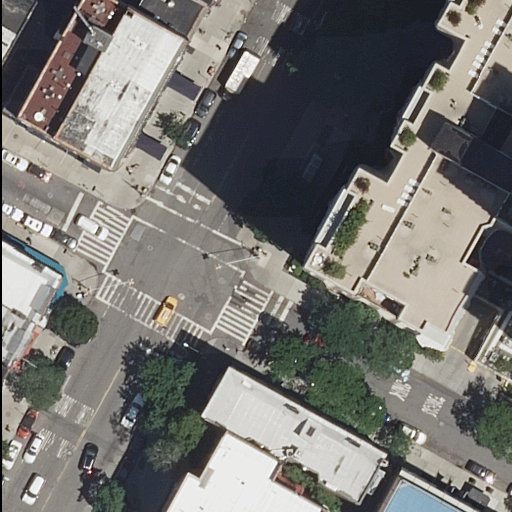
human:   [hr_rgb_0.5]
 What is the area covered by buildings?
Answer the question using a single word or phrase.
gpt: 3487m2

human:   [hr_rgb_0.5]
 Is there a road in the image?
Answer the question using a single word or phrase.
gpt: yes

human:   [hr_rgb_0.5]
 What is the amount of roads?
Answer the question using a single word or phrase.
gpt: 3

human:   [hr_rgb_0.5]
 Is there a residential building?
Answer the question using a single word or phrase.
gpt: yes

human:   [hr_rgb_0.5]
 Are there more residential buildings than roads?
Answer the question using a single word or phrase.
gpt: yes

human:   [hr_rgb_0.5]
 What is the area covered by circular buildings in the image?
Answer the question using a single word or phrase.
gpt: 0m2

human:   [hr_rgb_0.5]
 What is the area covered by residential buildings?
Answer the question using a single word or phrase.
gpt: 3443m2

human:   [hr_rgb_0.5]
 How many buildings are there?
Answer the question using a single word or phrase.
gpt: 11

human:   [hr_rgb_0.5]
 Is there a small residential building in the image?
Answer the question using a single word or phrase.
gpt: yes

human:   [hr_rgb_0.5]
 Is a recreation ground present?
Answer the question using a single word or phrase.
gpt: no

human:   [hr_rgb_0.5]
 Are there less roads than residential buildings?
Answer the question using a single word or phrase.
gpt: yes

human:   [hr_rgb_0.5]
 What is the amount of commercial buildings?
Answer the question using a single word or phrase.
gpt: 1

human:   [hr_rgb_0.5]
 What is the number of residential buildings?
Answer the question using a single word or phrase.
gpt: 10

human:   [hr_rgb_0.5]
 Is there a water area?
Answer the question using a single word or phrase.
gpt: no

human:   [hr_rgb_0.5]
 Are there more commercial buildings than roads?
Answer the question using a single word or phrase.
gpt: no

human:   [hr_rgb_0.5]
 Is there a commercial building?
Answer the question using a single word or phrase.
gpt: yes

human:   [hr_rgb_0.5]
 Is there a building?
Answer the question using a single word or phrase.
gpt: yes

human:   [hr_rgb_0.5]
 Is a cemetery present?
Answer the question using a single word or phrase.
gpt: no

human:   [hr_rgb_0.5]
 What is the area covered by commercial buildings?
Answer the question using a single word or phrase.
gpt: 44m2

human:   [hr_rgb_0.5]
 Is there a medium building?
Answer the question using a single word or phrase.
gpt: yes

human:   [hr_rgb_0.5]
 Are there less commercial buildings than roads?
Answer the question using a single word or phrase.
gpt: yes

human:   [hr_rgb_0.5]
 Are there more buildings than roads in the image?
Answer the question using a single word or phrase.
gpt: yes

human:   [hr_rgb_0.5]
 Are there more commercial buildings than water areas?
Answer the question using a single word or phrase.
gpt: yes

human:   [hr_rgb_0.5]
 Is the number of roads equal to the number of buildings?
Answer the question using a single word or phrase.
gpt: no

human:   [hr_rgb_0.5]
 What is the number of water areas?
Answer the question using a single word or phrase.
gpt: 0

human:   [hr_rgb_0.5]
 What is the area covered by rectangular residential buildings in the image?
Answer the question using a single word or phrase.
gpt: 250m2

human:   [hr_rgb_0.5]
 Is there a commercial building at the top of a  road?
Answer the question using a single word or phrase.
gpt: yes

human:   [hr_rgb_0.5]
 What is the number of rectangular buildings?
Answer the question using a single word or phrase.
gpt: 6

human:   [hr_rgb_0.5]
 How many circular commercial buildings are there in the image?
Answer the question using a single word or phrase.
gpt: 0

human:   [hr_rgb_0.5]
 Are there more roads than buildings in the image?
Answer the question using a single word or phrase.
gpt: no

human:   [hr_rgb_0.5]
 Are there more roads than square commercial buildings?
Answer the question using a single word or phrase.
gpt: yes

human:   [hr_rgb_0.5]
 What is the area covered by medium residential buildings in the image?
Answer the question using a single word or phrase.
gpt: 900m2

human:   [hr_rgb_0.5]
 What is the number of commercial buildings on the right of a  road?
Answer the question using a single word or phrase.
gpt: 0

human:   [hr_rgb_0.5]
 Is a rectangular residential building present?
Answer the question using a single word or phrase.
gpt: yes

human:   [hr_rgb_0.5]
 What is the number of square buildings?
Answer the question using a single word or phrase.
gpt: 0

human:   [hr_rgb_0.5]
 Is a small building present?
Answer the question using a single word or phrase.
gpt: yes

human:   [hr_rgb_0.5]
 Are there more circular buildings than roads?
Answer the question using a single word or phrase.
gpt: no

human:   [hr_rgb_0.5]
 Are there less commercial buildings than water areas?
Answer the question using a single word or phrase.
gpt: no

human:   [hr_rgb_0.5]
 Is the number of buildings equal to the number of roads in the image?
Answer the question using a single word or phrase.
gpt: no

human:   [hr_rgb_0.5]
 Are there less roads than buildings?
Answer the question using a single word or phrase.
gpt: yes

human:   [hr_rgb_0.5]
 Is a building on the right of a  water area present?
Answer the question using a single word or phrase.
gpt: no

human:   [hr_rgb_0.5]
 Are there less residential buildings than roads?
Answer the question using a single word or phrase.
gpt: no

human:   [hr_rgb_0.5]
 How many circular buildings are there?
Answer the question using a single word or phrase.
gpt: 0

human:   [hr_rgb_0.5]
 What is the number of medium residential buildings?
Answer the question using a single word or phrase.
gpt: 3

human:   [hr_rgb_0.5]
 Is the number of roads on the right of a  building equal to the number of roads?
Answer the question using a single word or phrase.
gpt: no

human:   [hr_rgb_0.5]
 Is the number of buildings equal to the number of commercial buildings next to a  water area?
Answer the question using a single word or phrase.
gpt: no

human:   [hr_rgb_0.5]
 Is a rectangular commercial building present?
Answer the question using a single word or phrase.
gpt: yes

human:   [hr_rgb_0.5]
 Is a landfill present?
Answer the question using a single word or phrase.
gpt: no

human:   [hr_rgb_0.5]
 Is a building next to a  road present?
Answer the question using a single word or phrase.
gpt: yes

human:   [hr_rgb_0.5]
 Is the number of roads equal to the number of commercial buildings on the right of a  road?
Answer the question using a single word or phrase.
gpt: no

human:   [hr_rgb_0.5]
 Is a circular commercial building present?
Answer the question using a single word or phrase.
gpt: no

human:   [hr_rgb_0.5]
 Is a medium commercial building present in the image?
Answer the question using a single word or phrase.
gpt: no

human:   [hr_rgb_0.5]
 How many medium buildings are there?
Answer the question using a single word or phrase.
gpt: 3

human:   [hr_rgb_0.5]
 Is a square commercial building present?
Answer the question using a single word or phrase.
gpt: no

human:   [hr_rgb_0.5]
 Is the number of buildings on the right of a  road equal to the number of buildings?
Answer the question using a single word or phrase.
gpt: no

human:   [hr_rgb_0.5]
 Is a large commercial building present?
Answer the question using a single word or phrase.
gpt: no

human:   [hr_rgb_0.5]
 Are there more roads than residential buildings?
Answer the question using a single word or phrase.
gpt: no

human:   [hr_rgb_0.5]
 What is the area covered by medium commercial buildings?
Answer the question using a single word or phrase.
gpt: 0m2

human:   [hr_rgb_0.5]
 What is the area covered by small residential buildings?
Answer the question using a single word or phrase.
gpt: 250m2

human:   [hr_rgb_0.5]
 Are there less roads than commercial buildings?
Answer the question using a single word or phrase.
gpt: no

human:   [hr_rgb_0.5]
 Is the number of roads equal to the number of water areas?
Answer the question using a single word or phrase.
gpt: no

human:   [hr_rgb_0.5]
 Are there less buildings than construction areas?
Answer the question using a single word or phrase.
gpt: no

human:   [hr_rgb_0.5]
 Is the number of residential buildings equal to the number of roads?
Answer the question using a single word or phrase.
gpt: no

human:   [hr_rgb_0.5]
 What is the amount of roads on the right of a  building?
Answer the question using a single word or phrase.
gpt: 2